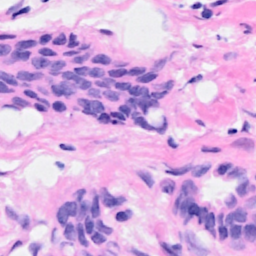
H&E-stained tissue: Breast